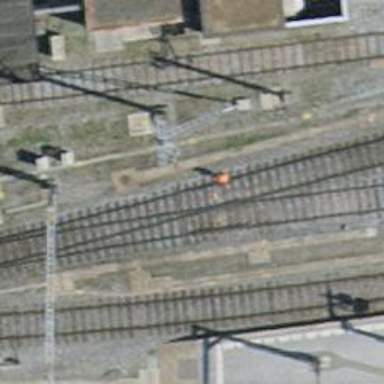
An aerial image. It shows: Single-track electrified railway service yard with contact line for trains.